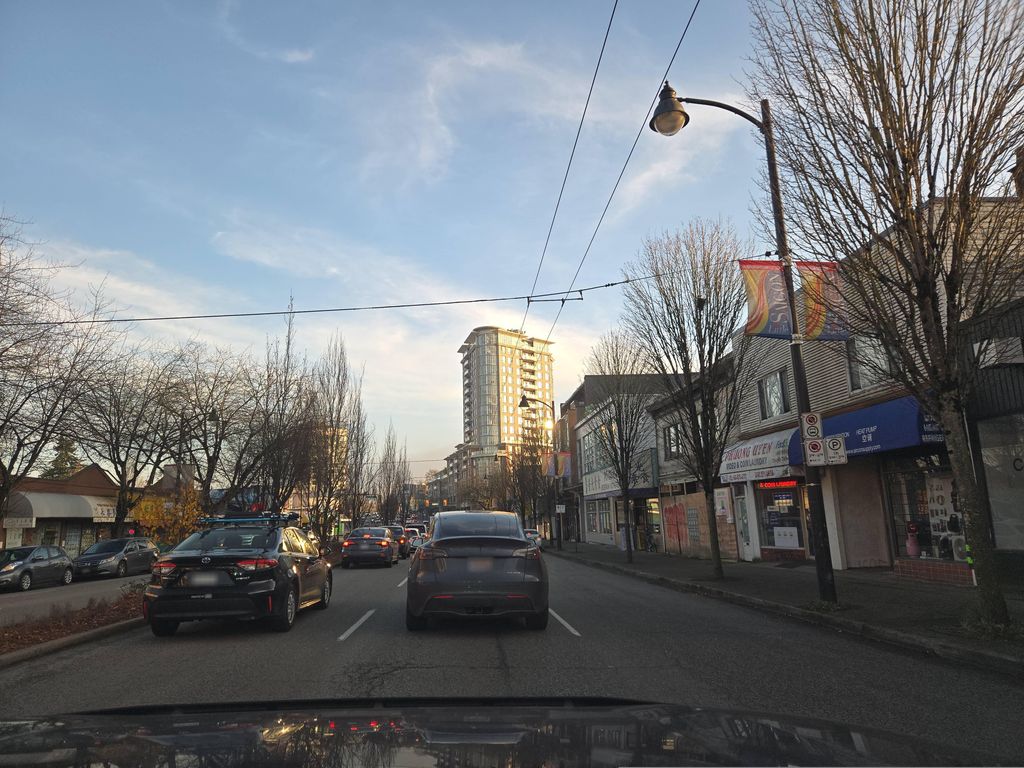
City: vancouver